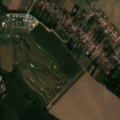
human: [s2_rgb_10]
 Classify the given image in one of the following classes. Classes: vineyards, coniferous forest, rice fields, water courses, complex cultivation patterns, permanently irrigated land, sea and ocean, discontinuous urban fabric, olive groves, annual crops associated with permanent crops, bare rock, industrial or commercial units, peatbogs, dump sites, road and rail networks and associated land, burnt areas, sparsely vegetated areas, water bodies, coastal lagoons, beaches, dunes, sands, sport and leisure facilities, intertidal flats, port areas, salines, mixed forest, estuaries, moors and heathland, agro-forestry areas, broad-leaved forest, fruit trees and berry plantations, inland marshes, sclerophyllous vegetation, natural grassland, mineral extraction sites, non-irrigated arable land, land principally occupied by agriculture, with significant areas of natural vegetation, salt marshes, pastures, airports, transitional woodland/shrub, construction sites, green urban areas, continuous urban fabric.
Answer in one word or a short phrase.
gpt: discontinuous urban fabric, non-irrigated arable land, vineyards, land principally occupied by agriculture, with significant areas of natural vegetation